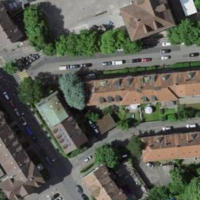
EUNIS habitat code: 54
Species observed at this site:
Urtica dioica